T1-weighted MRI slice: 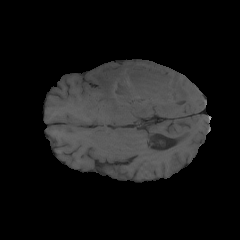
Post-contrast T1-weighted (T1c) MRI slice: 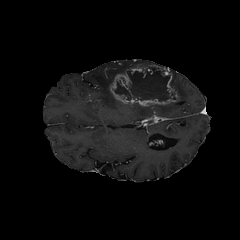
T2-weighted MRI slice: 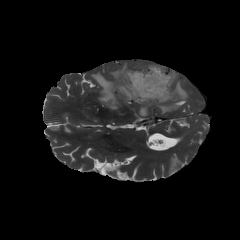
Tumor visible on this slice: yes